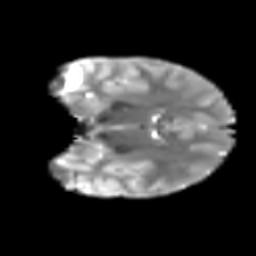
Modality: T2w
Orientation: coronal
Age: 11
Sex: female
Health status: ill
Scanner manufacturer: ge
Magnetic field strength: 3 T
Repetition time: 6.752 s
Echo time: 0.079 s